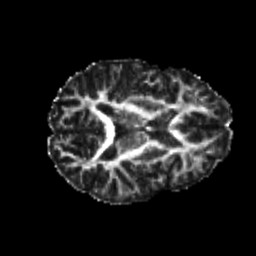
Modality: FA
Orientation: axial
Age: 21
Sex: female
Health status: healthy
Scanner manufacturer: philips
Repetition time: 7.393 s
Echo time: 0.08599 s